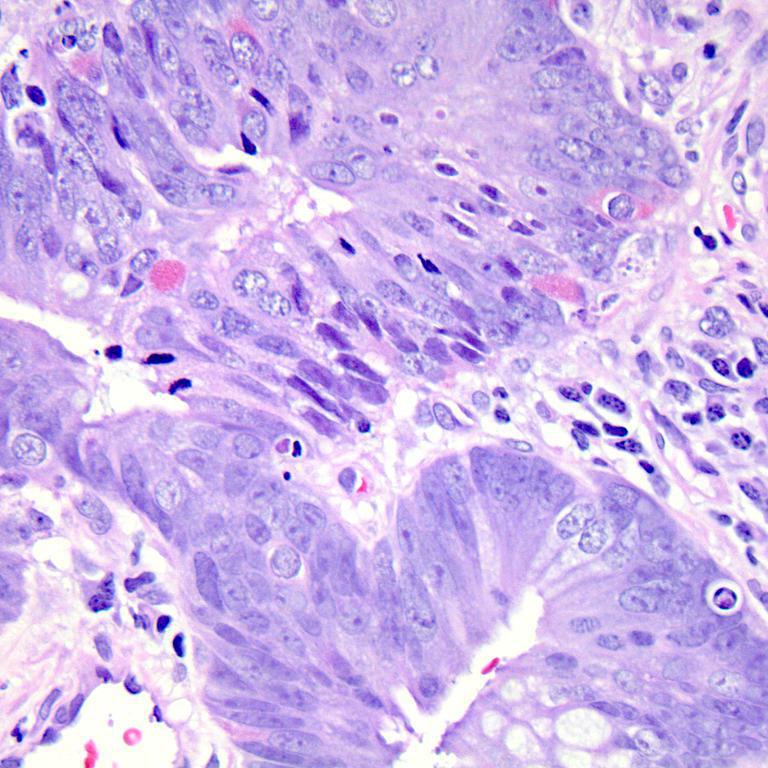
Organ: colon
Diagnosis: adenocarcinomas